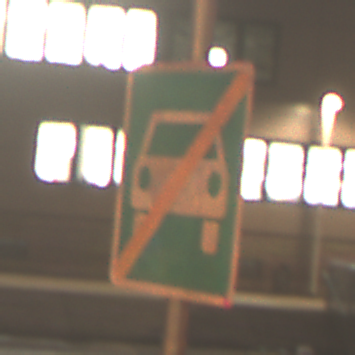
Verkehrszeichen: EndeKraftfahrstrasse
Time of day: Night
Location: Outdoor (Urban)
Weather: PartlyCloudy
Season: NotSpecified
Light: Artificial